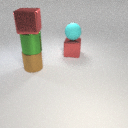
large red metal cube above large brown metal cylinder